Interaction volume radius: 5 \u00c5
Interaction volume height: 10 \u00c5
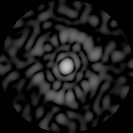
Disorder parameter: 0.8464